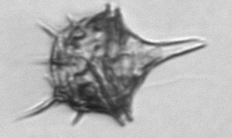
Label: Amylax